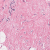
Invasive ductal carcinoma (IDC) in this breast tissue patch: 0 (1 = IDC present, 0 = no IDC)